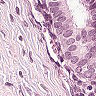
Metastatic tissue present: yes